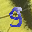
Label: 9